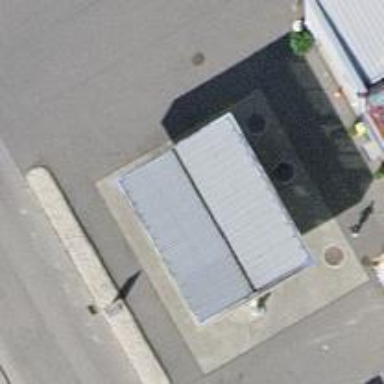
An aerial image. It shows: Fuel station.